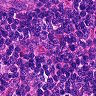
Metastatic tissue present: no